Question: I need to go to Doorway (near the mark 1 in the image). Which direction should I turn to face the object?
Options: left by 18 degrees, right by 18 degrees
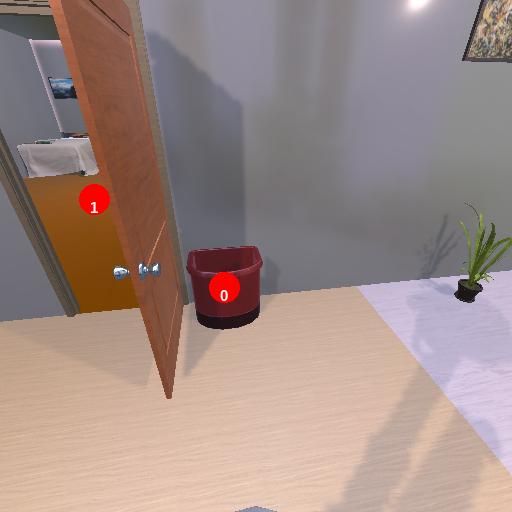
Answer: left by 18 degrees